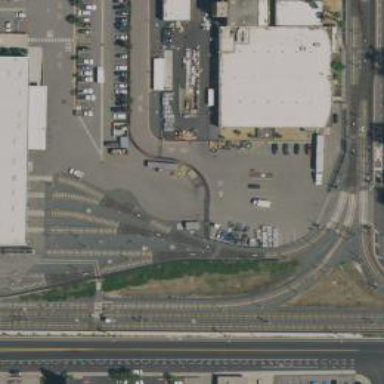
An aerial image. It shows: Light rail service yard with electrified contact lines.